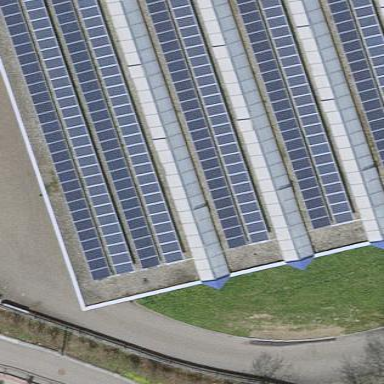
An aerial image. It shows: Solar power generator utilizing photovoltaic technology with solar photovoltaic panels.